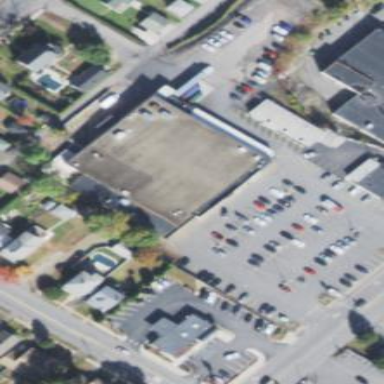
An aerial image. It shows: Retail building housing supermarket.